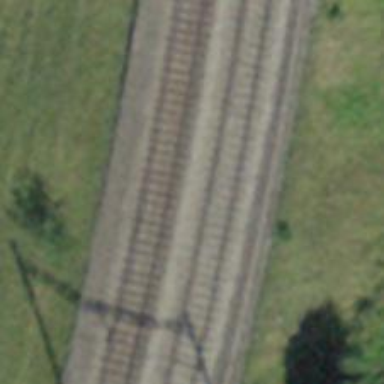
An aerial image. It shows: Railroad crossover.